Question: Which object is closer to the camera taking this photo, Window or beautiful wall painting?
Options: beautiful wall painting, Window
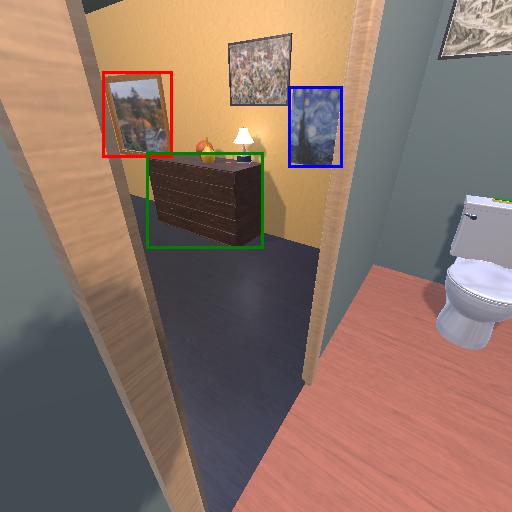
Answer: beautiful wall painting